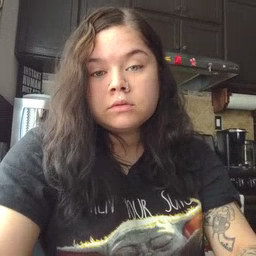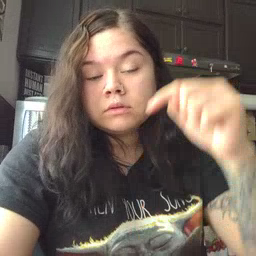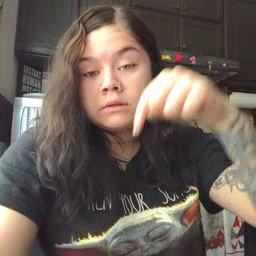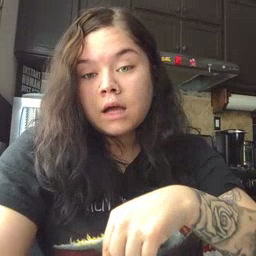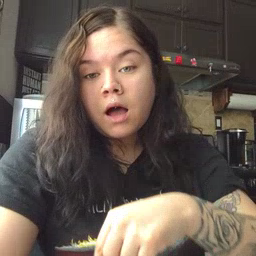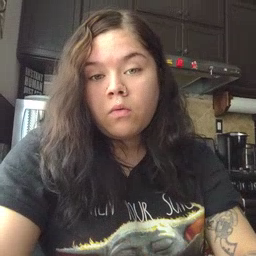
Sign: down